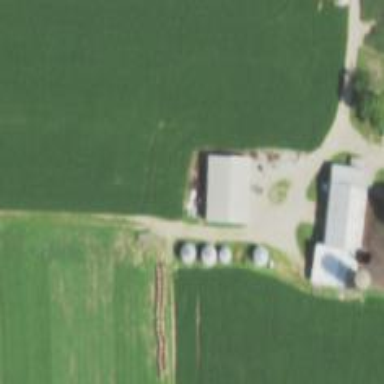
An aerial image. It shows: Silo.